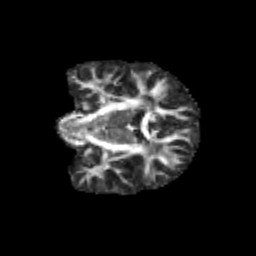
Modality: FA
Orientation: coronal
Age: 10
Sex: male
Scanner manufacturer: siemens
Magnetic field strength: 3 T
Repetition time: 3.8 s
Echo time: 0.07 s